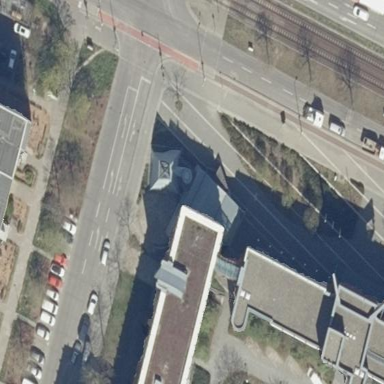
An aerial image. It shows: Office building that also serves as gallery for tourism.